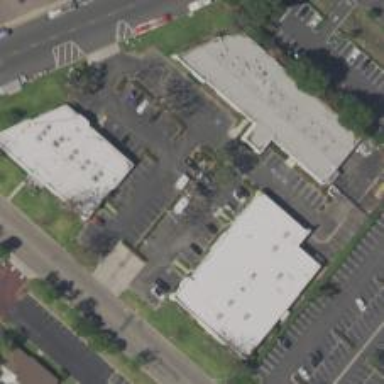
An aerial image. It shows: Commercial building.